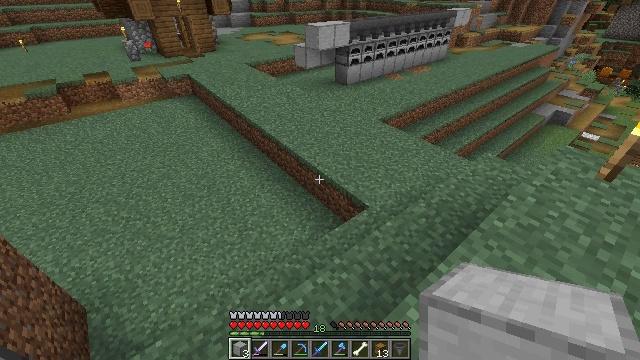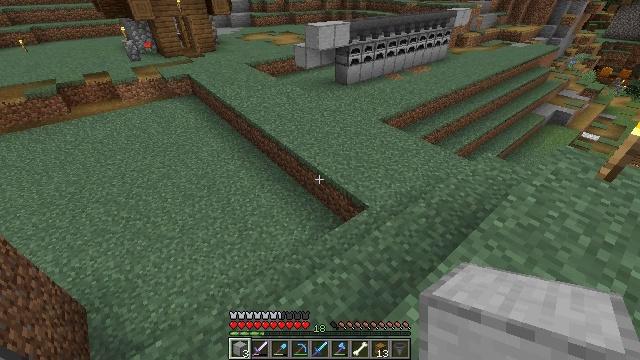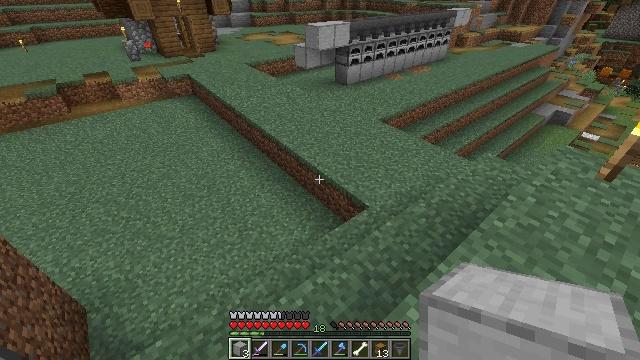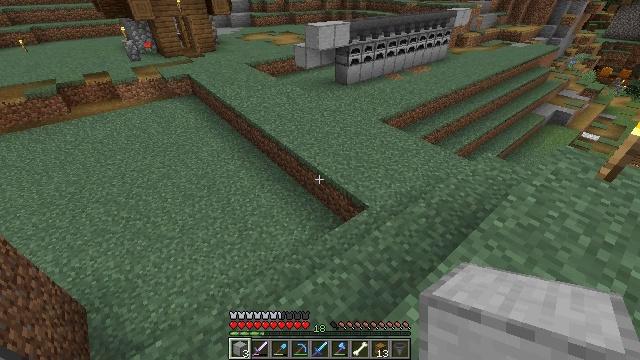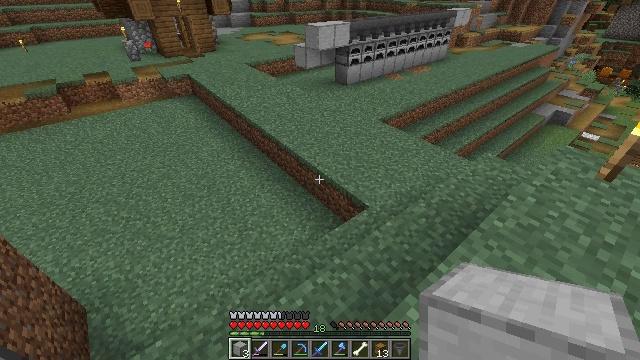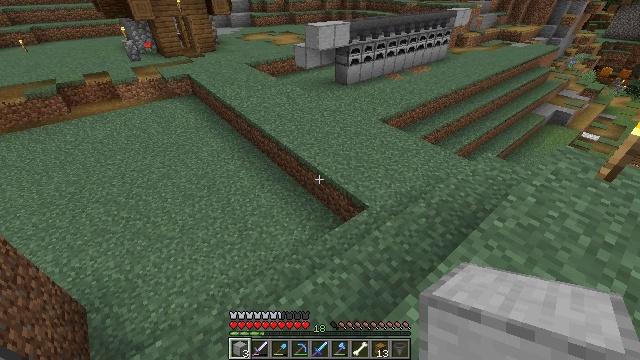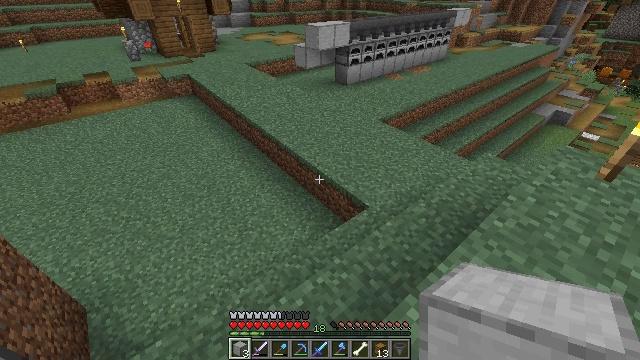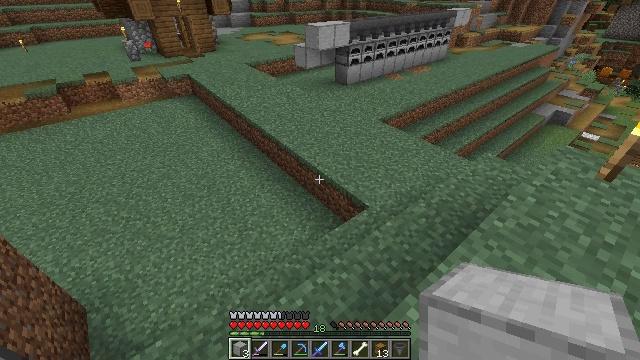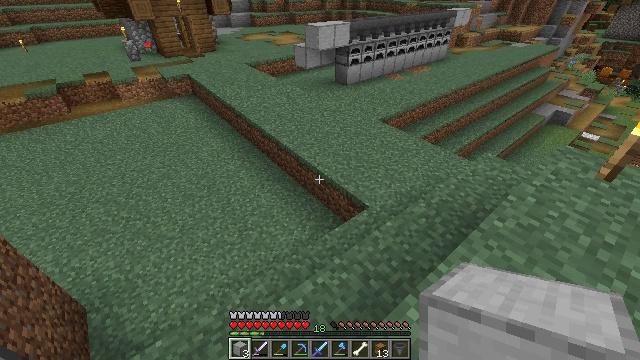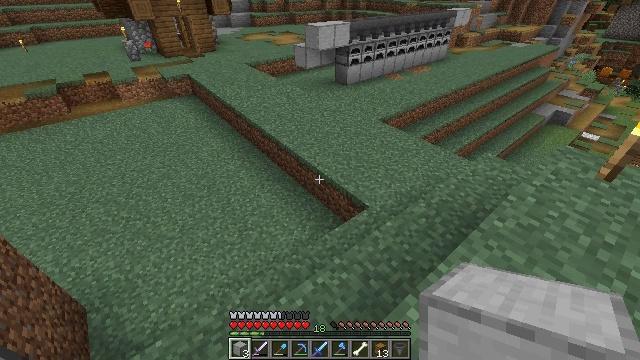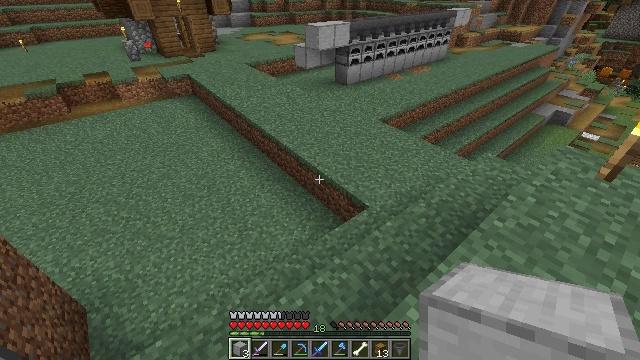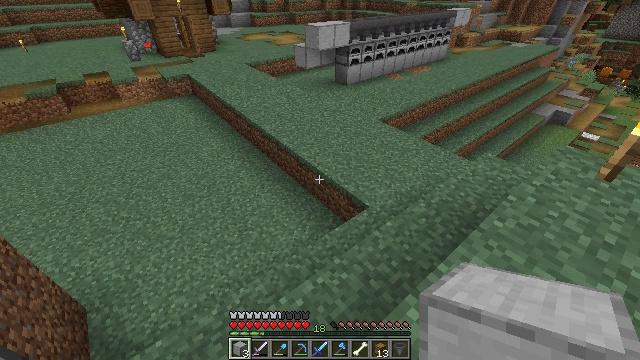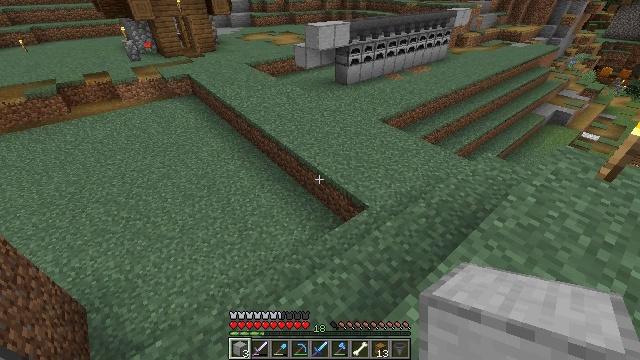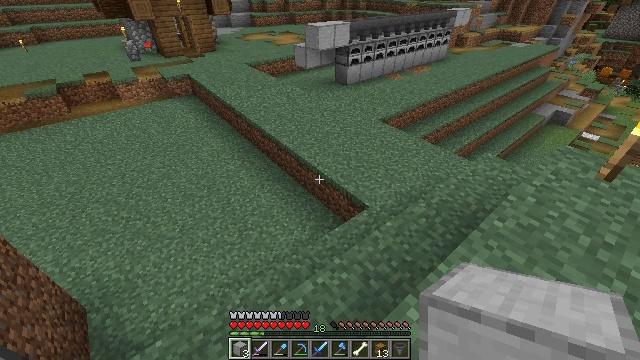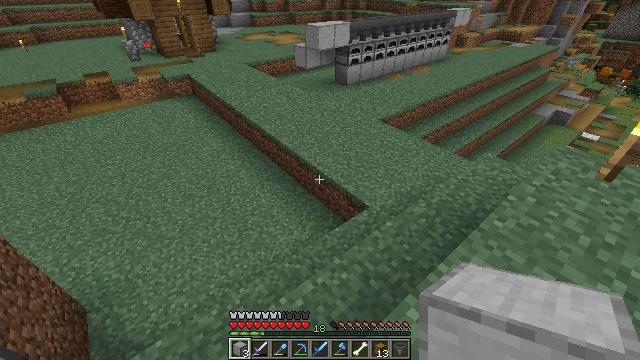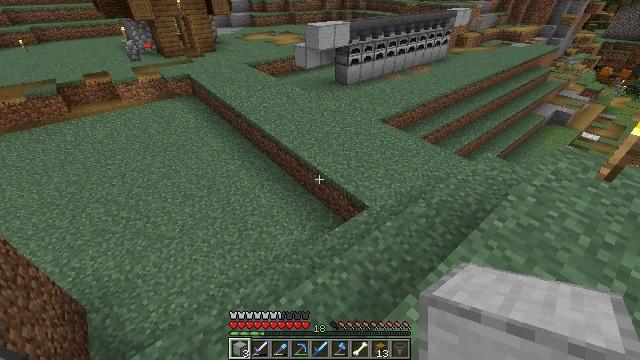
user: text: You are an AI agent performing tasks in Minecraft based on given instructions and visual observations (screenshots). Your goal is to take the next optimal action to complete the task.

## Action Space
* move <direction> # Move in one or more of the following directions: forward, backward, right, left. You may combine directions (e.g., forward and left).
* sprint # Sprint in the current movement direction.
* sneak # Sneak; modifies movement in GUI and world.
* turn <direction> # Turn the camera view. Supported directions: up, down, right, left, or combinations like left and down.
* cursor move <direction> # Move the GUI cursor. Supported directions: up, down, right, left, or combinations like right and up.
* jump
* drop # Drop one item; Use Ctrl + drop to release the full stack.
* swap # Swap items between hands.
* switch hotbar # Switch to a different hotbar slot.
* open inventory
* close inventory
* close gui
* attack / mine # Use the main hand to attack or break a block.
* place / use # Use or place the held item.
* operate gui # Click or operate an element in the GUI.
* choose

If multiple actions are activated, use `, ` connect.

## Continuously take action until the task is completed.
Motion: motion action
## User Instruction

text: Craft a smooth stone.
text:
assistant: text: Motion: no_op
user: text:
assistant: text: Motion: no_op
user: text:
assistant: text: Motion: no_op
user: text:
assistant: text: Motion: no_op
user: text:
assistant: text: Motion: no_op
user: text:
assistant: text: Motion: no_op
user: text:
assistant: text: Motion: no_op
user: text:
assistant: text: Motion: no_op
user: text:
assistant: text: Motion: no_op
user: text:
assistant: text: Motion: no_op
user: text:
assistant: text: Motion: no_op
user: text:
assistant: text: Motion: no_op
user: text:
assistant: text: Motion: no_op
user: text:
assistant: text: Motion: no_op
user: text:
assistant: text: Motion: no_op
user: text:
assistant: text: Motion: no_op
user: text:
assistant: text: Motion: no_op
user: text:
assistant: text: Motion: no_op
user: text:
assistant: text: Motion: no_op
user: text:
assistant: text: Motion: no_op
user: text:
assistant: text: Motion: no_op
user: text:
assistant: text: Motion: no_op
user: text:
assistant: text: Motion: no_op
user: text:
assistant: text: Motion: no_op
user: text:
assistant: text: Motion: no_op
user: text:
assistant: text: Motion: no_op
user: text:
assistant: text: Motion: no_op
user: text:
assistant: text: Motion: no_op
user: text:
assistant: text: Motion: no_op
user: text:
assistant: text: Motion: no_op